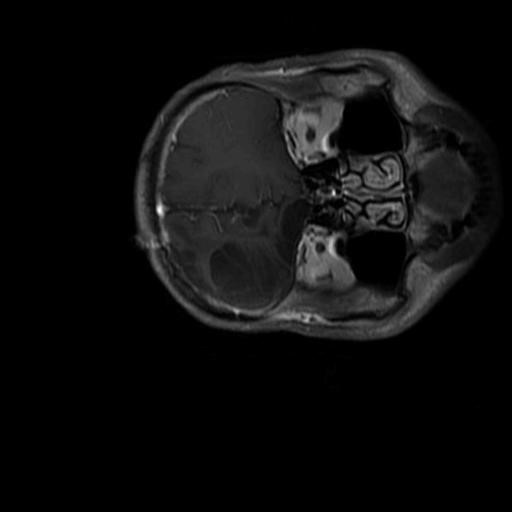
Label: brain_glioma